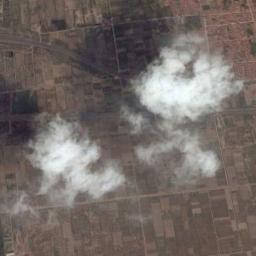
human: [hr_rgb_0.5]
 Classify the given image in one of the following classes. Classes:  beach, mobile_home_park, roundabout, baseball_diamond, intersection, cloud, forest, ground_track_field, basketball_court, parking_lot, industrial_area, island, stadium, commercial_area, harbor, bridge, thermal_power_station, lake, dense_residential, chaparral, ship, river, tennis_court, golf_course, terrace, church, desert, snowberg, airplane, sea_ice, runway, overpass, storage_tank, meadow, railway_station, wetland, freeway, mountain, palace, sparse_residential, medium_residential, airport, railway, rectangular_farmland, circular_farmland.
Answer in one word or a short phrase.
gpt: cloud